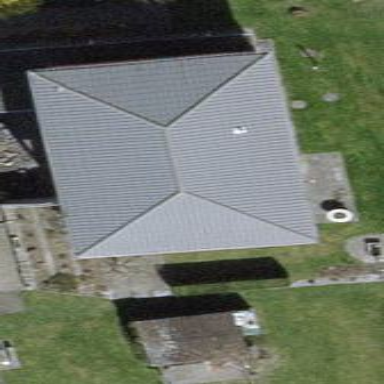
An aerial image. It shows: Building with tile roof.